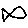
Label: fish